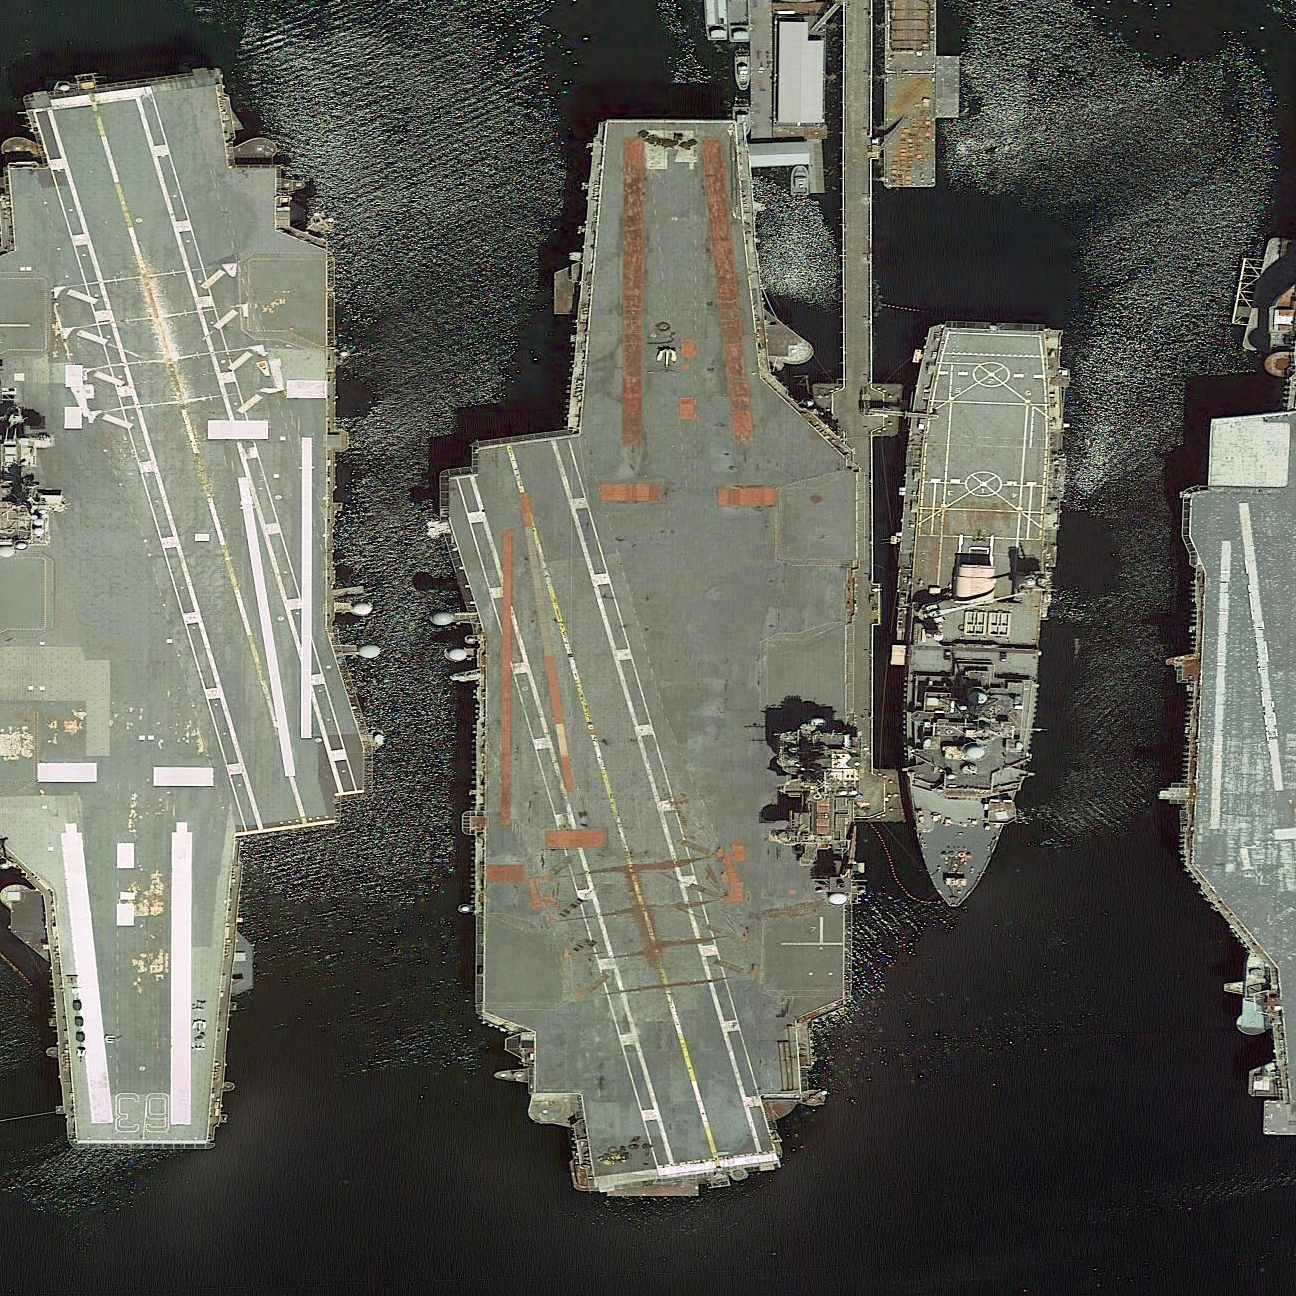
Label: aircraft_carrier